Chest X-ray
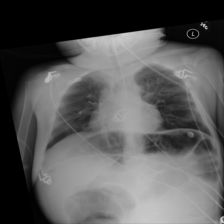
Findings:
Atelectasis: negative
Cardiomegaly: negative
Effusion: negative
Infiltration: negative
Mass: negative
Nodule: negative
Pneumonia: negative
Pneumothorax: negative
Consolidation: negative
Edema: negative
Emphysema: negative
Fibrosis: negative
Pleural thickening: negative
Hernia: negative